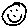
Label: smiley face